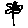
Label: flower